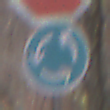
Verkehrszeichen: Kreisverkehr
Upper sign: Stop
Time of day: Midday
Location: Outdoor (Nature)
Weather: Overcast
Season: Autumn
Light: Natural